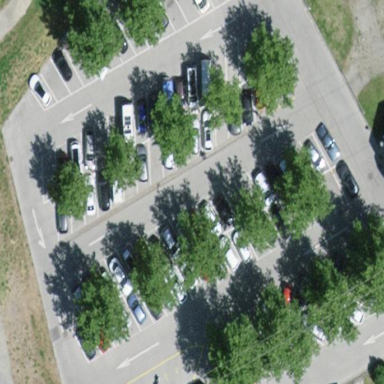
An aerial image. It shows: Parking area with asphalt surface.